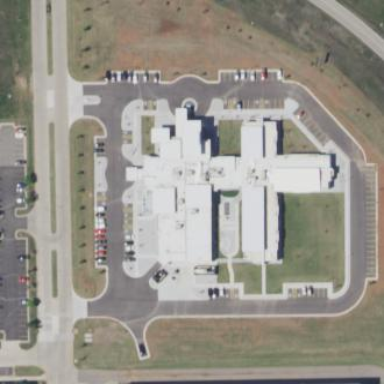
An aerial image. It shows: Hospital providing healthcare services.